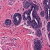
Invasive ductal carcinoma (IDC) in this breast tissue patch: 0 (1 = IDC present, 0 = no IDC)